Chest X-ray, PA view. Patient: 56 years old, sex M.
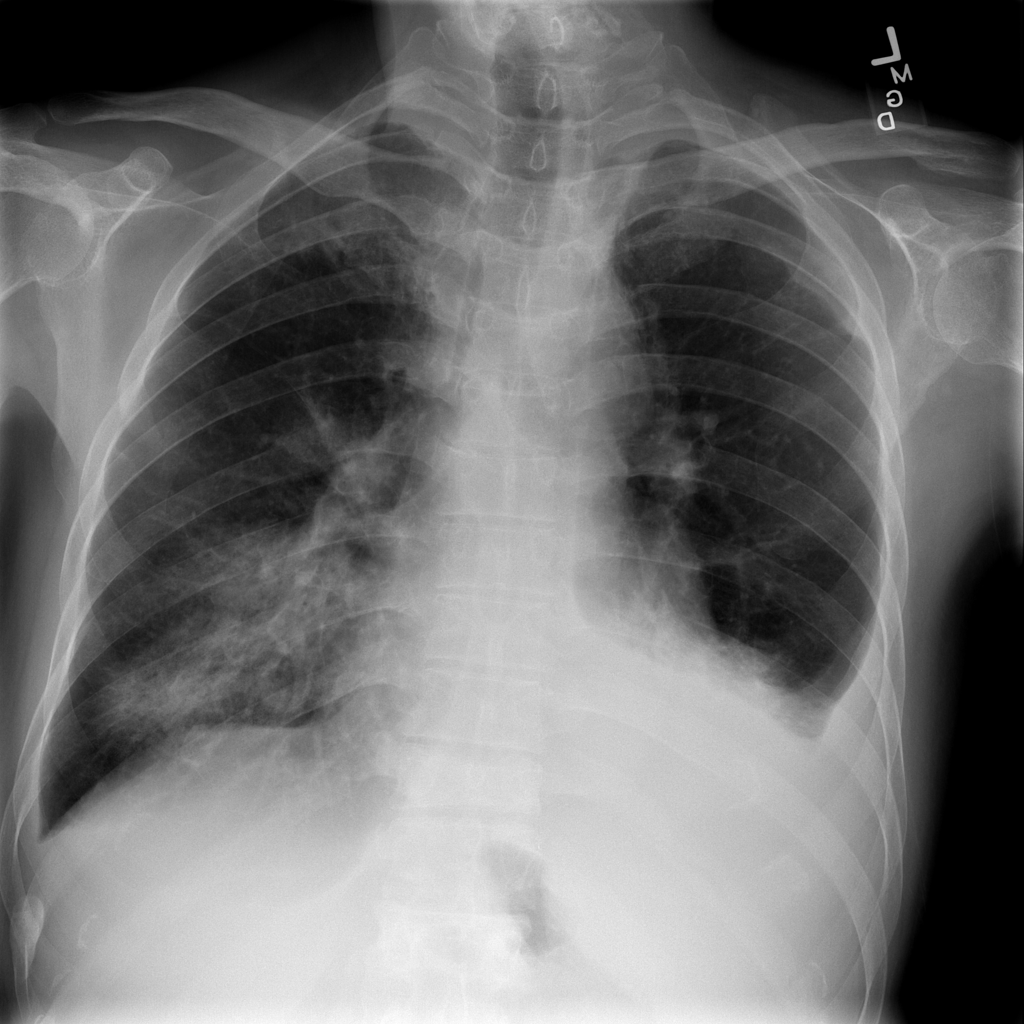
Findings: No Finding